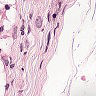
Metastatic tissue present: yes